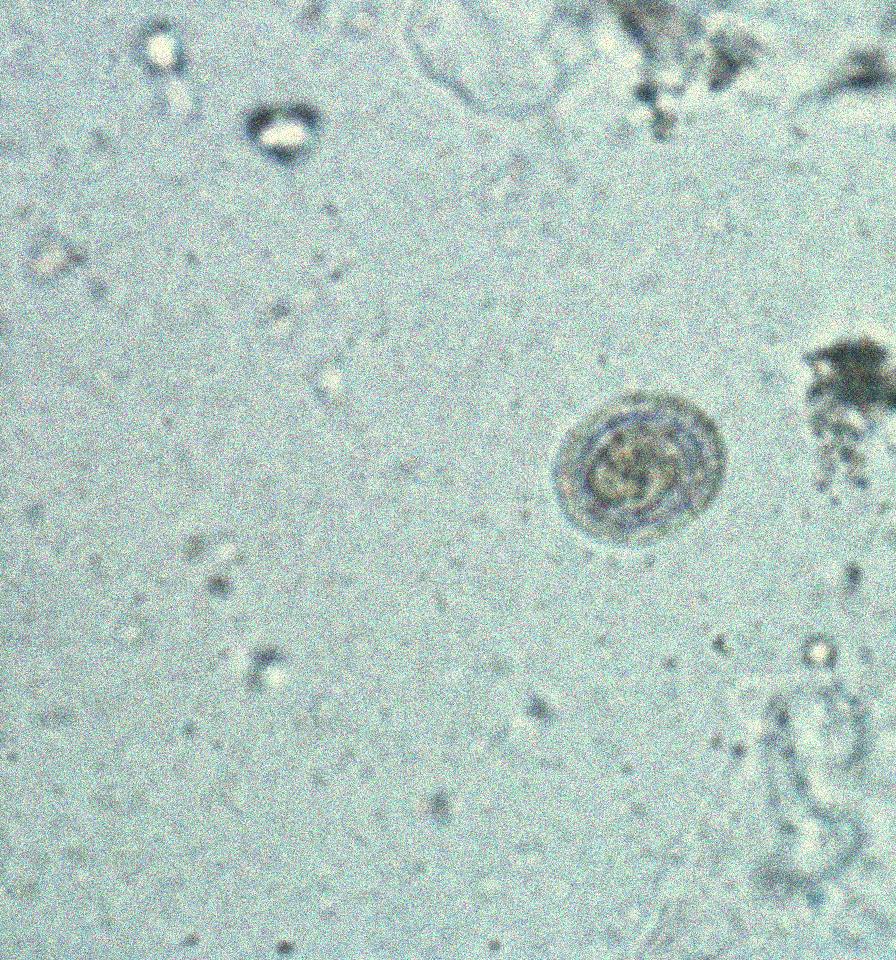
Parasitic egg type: Hymenolepis nana